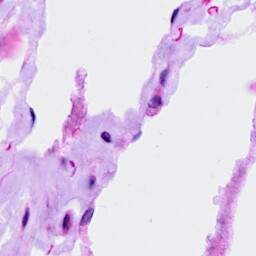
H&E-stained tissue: Ovarian